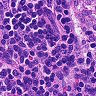
Metastatic tissue present: no